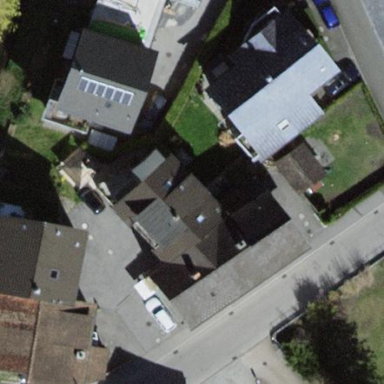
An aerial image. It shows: Semi-detached house.